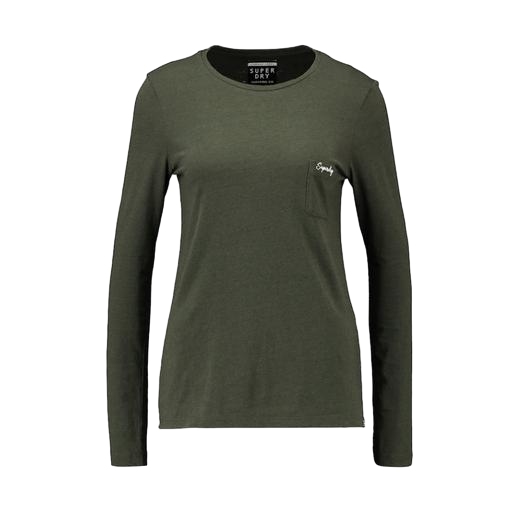
long-sleeve t-shirt only macy, longsleeve t-shirt, long sleeve tee, white background